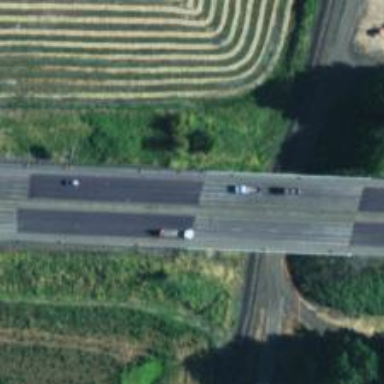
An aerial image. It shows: Asphalt bridge crossing over trunk highway expressway.